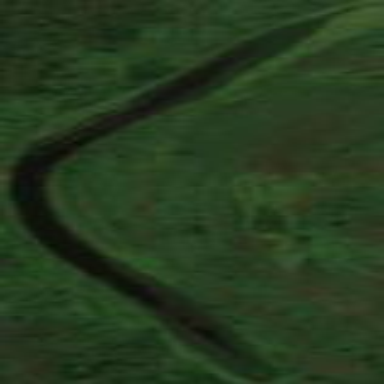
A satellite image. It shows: Oxbow water feature in nature.